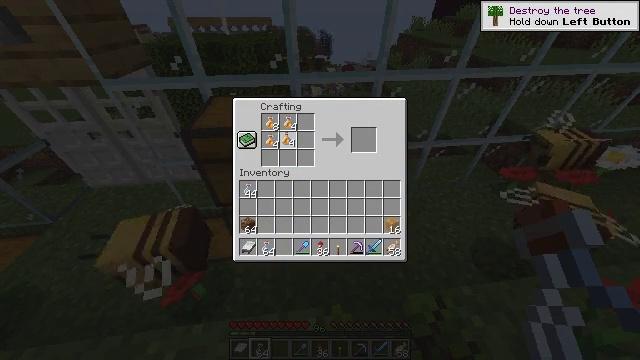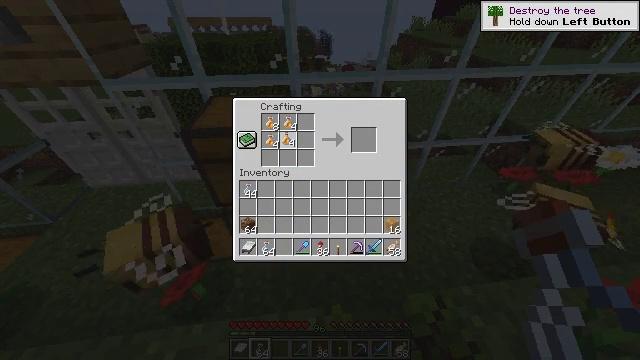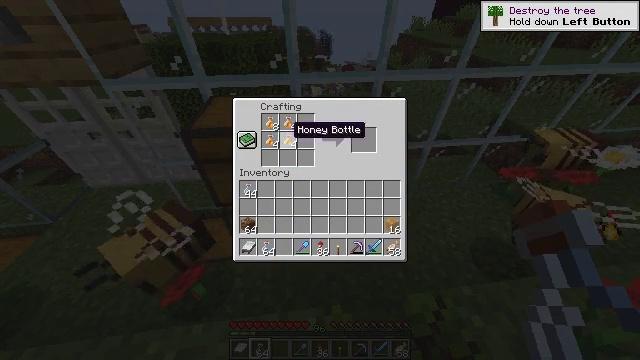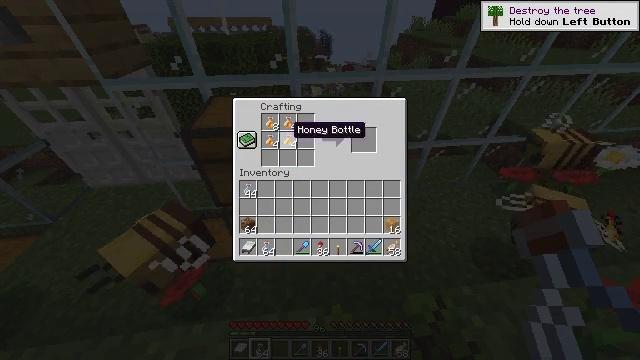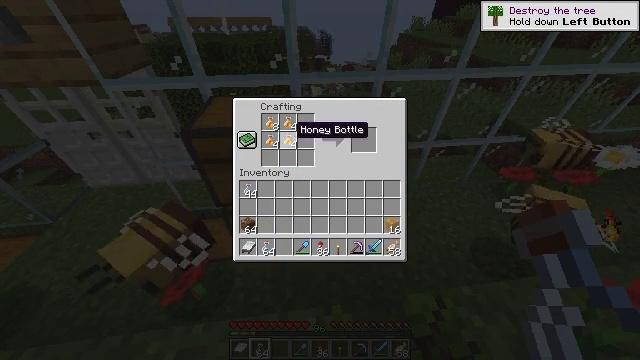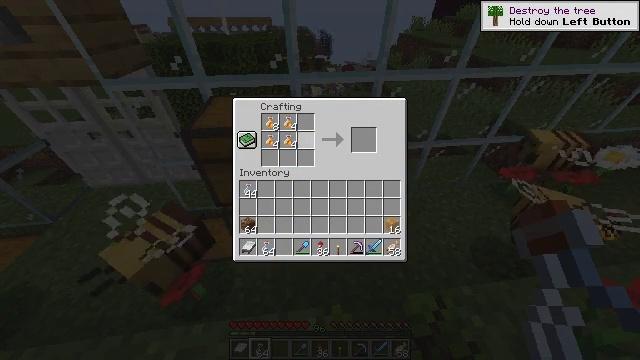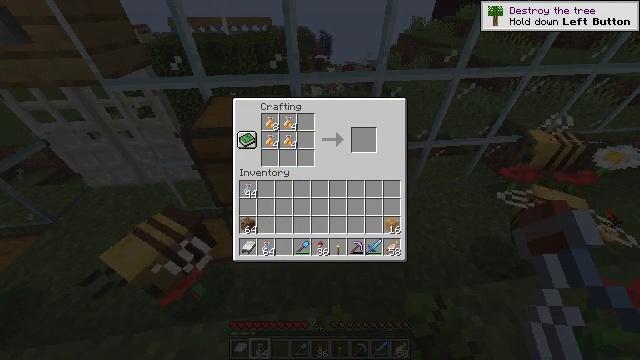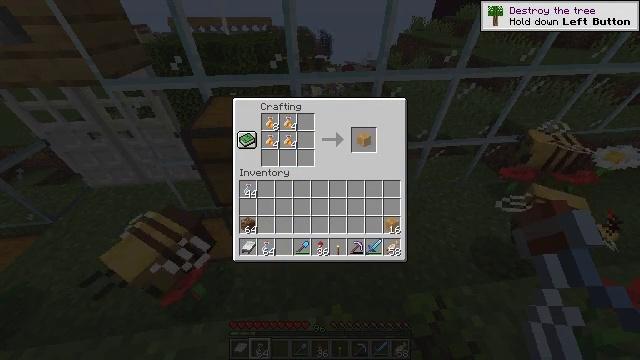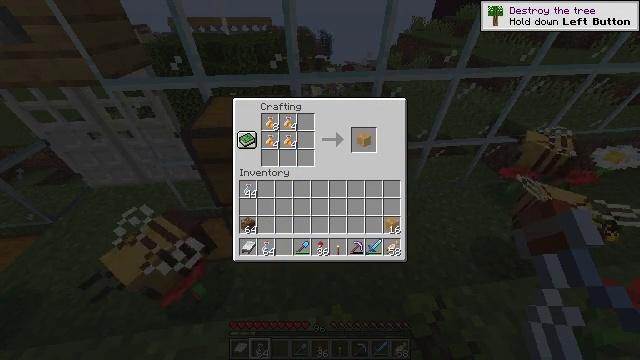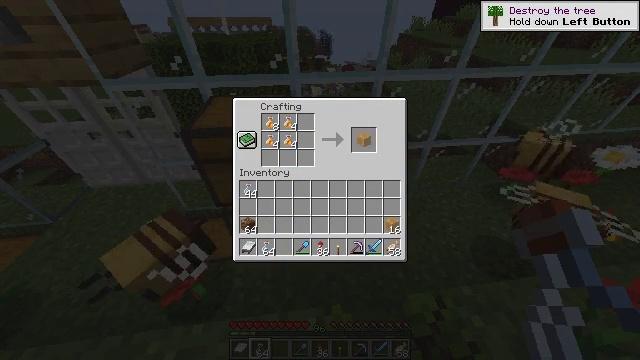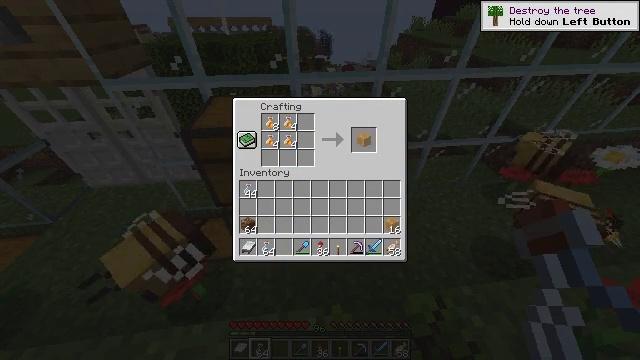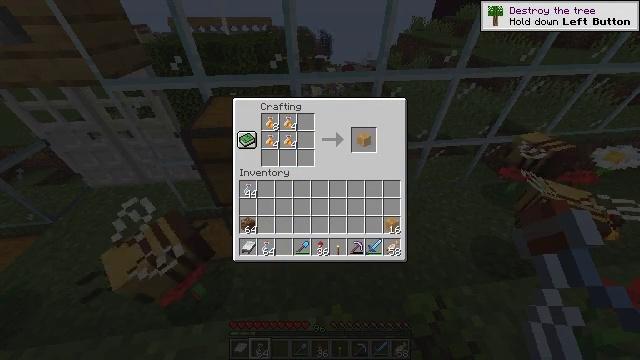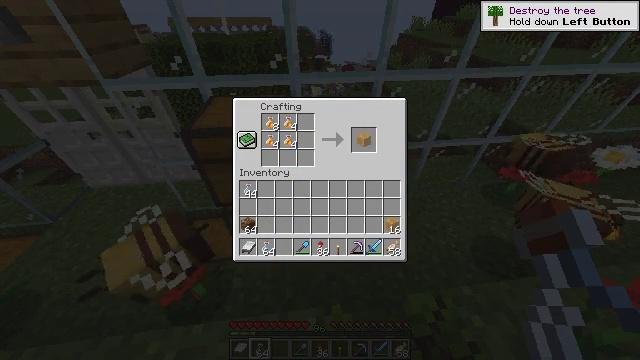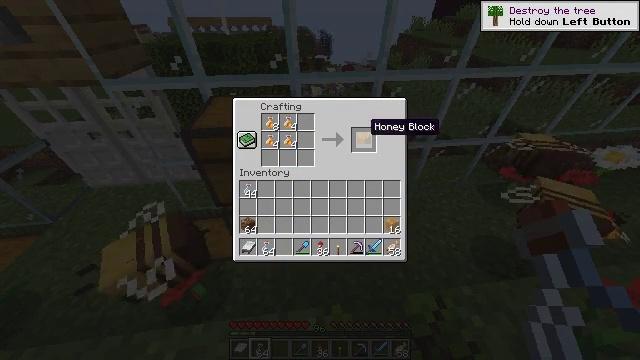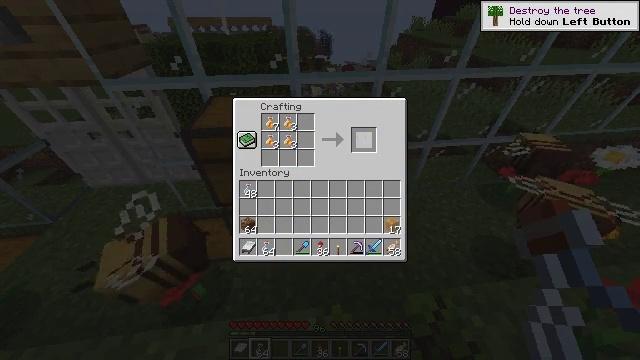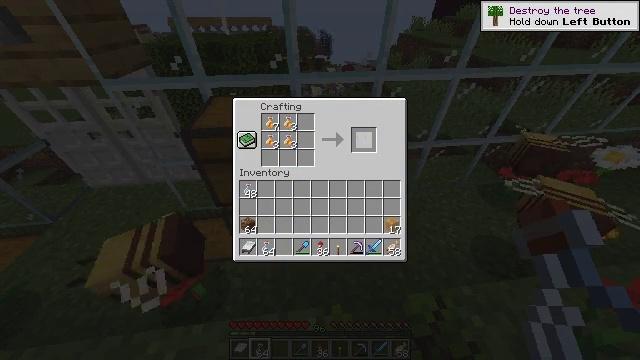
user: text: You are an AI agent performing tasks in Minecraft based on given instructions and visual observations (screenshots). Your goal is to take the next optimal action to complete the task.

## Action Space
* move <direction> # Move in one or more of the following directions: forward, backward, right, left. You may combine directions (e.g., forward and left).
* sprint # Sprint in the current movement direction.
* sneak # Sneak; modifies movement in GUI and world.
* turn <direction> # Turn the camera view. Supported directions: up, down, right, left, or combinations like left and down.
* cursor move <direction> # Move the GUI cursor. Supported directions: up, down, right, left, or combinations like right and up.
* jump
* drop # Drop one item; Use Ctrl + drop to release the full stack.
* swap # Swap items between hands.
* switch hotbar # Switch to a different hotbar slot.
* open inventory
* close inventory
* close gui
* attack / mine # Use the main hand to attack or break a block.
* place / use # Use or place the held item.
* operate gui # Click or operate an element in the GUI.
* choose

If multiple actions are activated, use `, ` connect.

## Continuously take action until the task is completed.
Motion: motion action
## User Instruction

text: Gather honey bottles to craft a honey block.
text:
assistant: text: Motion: operate gui
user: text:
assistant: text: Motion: no_op
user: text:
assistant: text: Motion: no_op
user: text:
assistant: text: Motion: no_op
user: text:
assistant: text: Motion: cursor move right
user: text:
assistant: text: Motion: sneak, cursor move right
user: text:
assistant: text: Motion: sneak, cursor move right
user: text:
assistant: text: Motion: sneak, cursor move right
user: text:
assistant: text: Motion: sneak
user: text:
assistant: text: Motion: sneak
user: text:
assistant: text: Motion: sneak
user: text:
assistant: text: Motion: sneak
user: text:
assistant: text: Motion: sneak
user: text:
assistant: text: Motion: sneak, choose
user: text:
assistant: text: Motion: sneak, choose
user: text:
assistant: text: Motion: sneak, choose
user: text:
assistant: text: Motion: sneak, cursor move left
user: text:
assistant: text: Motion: sneak, cursor move left
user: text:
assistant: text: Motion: sneak, cursor move left and up
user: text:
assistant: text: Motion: no_op
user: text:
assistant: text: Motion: cursor move left
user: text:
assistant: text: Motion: no_op
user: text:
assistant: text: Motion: no_op
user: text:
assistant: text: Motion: no_op
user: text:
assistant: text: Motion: no_op
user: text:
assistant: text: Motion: no_op
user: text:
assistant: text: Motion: no_op
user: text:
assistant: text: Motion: no_op
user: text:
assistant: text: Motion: no_op
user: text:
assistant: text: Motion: no_op